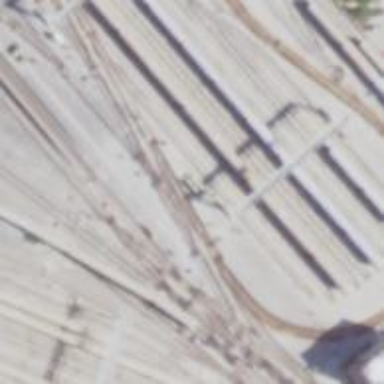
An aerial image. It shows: Electrified rail service yard.